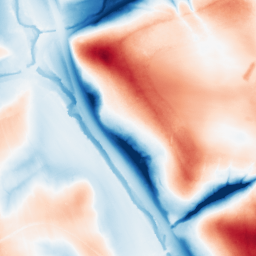
Category: trend_removal
Decomposition family: local_polynomial
Decomposition parameters: window_size: 101
degree: 2
Upsampling method: bicubic_3x
Upsampling parameters: scale: 3
Upsampling scale: 3